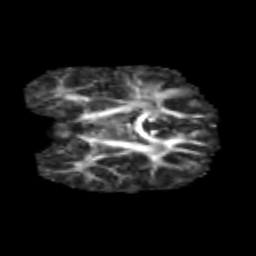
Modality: FA
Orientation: coronal
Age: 6
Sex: male
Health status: healthy